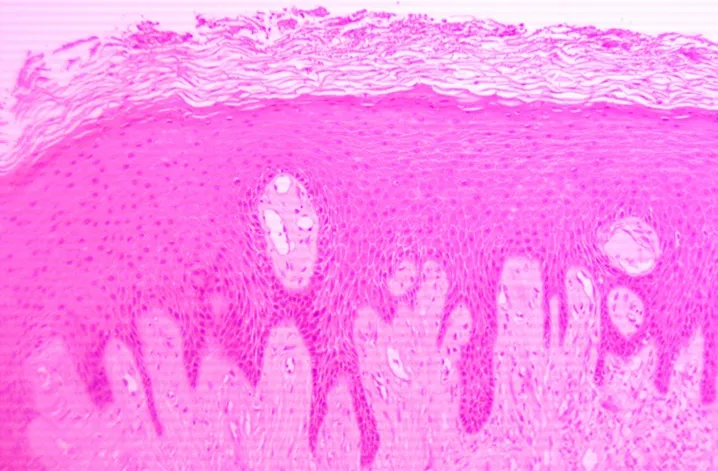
histopathological feature of the specimen (Zoom 10x), epithelium with hyperplasia and hyperkeratosis.
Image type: pathology (h&e)